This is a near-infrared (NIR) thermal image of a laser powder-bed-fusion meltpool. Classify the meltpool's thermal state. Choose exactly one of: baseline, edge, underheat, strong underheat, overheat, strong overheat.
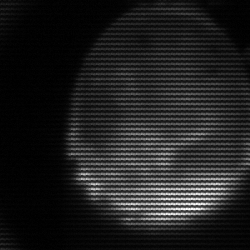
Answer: edge